Current action and preconditions to check: path_clear

Your task: For each precondition in the list above, predict whether it will hold at this action.

Consider the current scene as observed from the mobile robot's camera, and analyze the predicted future states of all dynamic agents (e.g., people, animals, vehicles, or any moving entities) within the NEXT SECOND.

IMPORTANT: Only answer "very likely" if you are absolutely certain—based on strong, clear evidence—that a dynamic agent will violate the precondition in the predicted future state. Do NOT answer "very likely" for unlikely, ambiguous, or low-probability risks.

Ask yourself for each precondition: Is there a high probability, with clear and convincing evidence, that the predicted future states of any dynamic agent will interfere with the predicted future state of the currently executing action within the NEXT SECOND, causing that precondition to fail?

Assess the risk level based on these predictions. Use "likely" or "very likely" if motions create a clear risk of interference.

Use "neutral" or "improbable" if agents are nearby but their predicted paths are clearly diverging or non-conflicting.

Failure Risk Categories: "very improbable", "improbable", "neutral", "likely", "very likely"

Answer Format: Output ONLY the probability_of_failure value from these categories: "very improbable", "improbable", "neutral", "likely", "very likely"

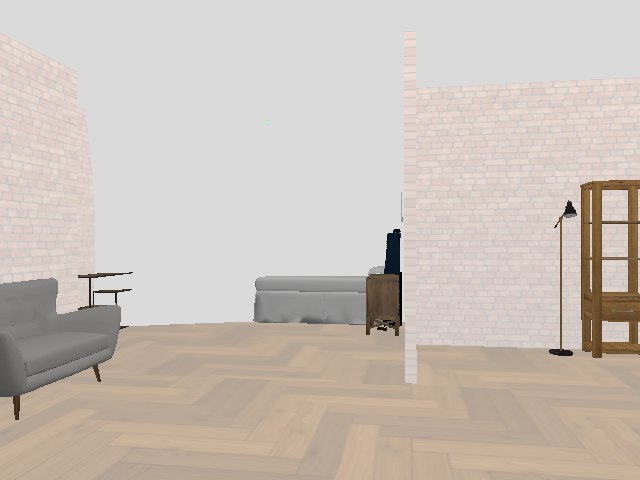

Answer: very improbable